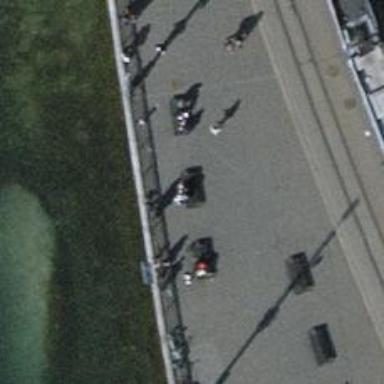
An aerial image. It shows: Black bench.